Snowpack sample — Buffalo Mountain, Silverthorne, Colorado, USA (1/25/25, 10:11 AM MST)
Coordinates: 39.6222, -106.1139
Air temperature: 22 °F
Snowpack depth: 110 cm
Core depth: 30 cm
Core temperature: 42.8 °F
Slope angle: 12°, slope face: 102°
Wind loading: high
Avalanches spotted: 0
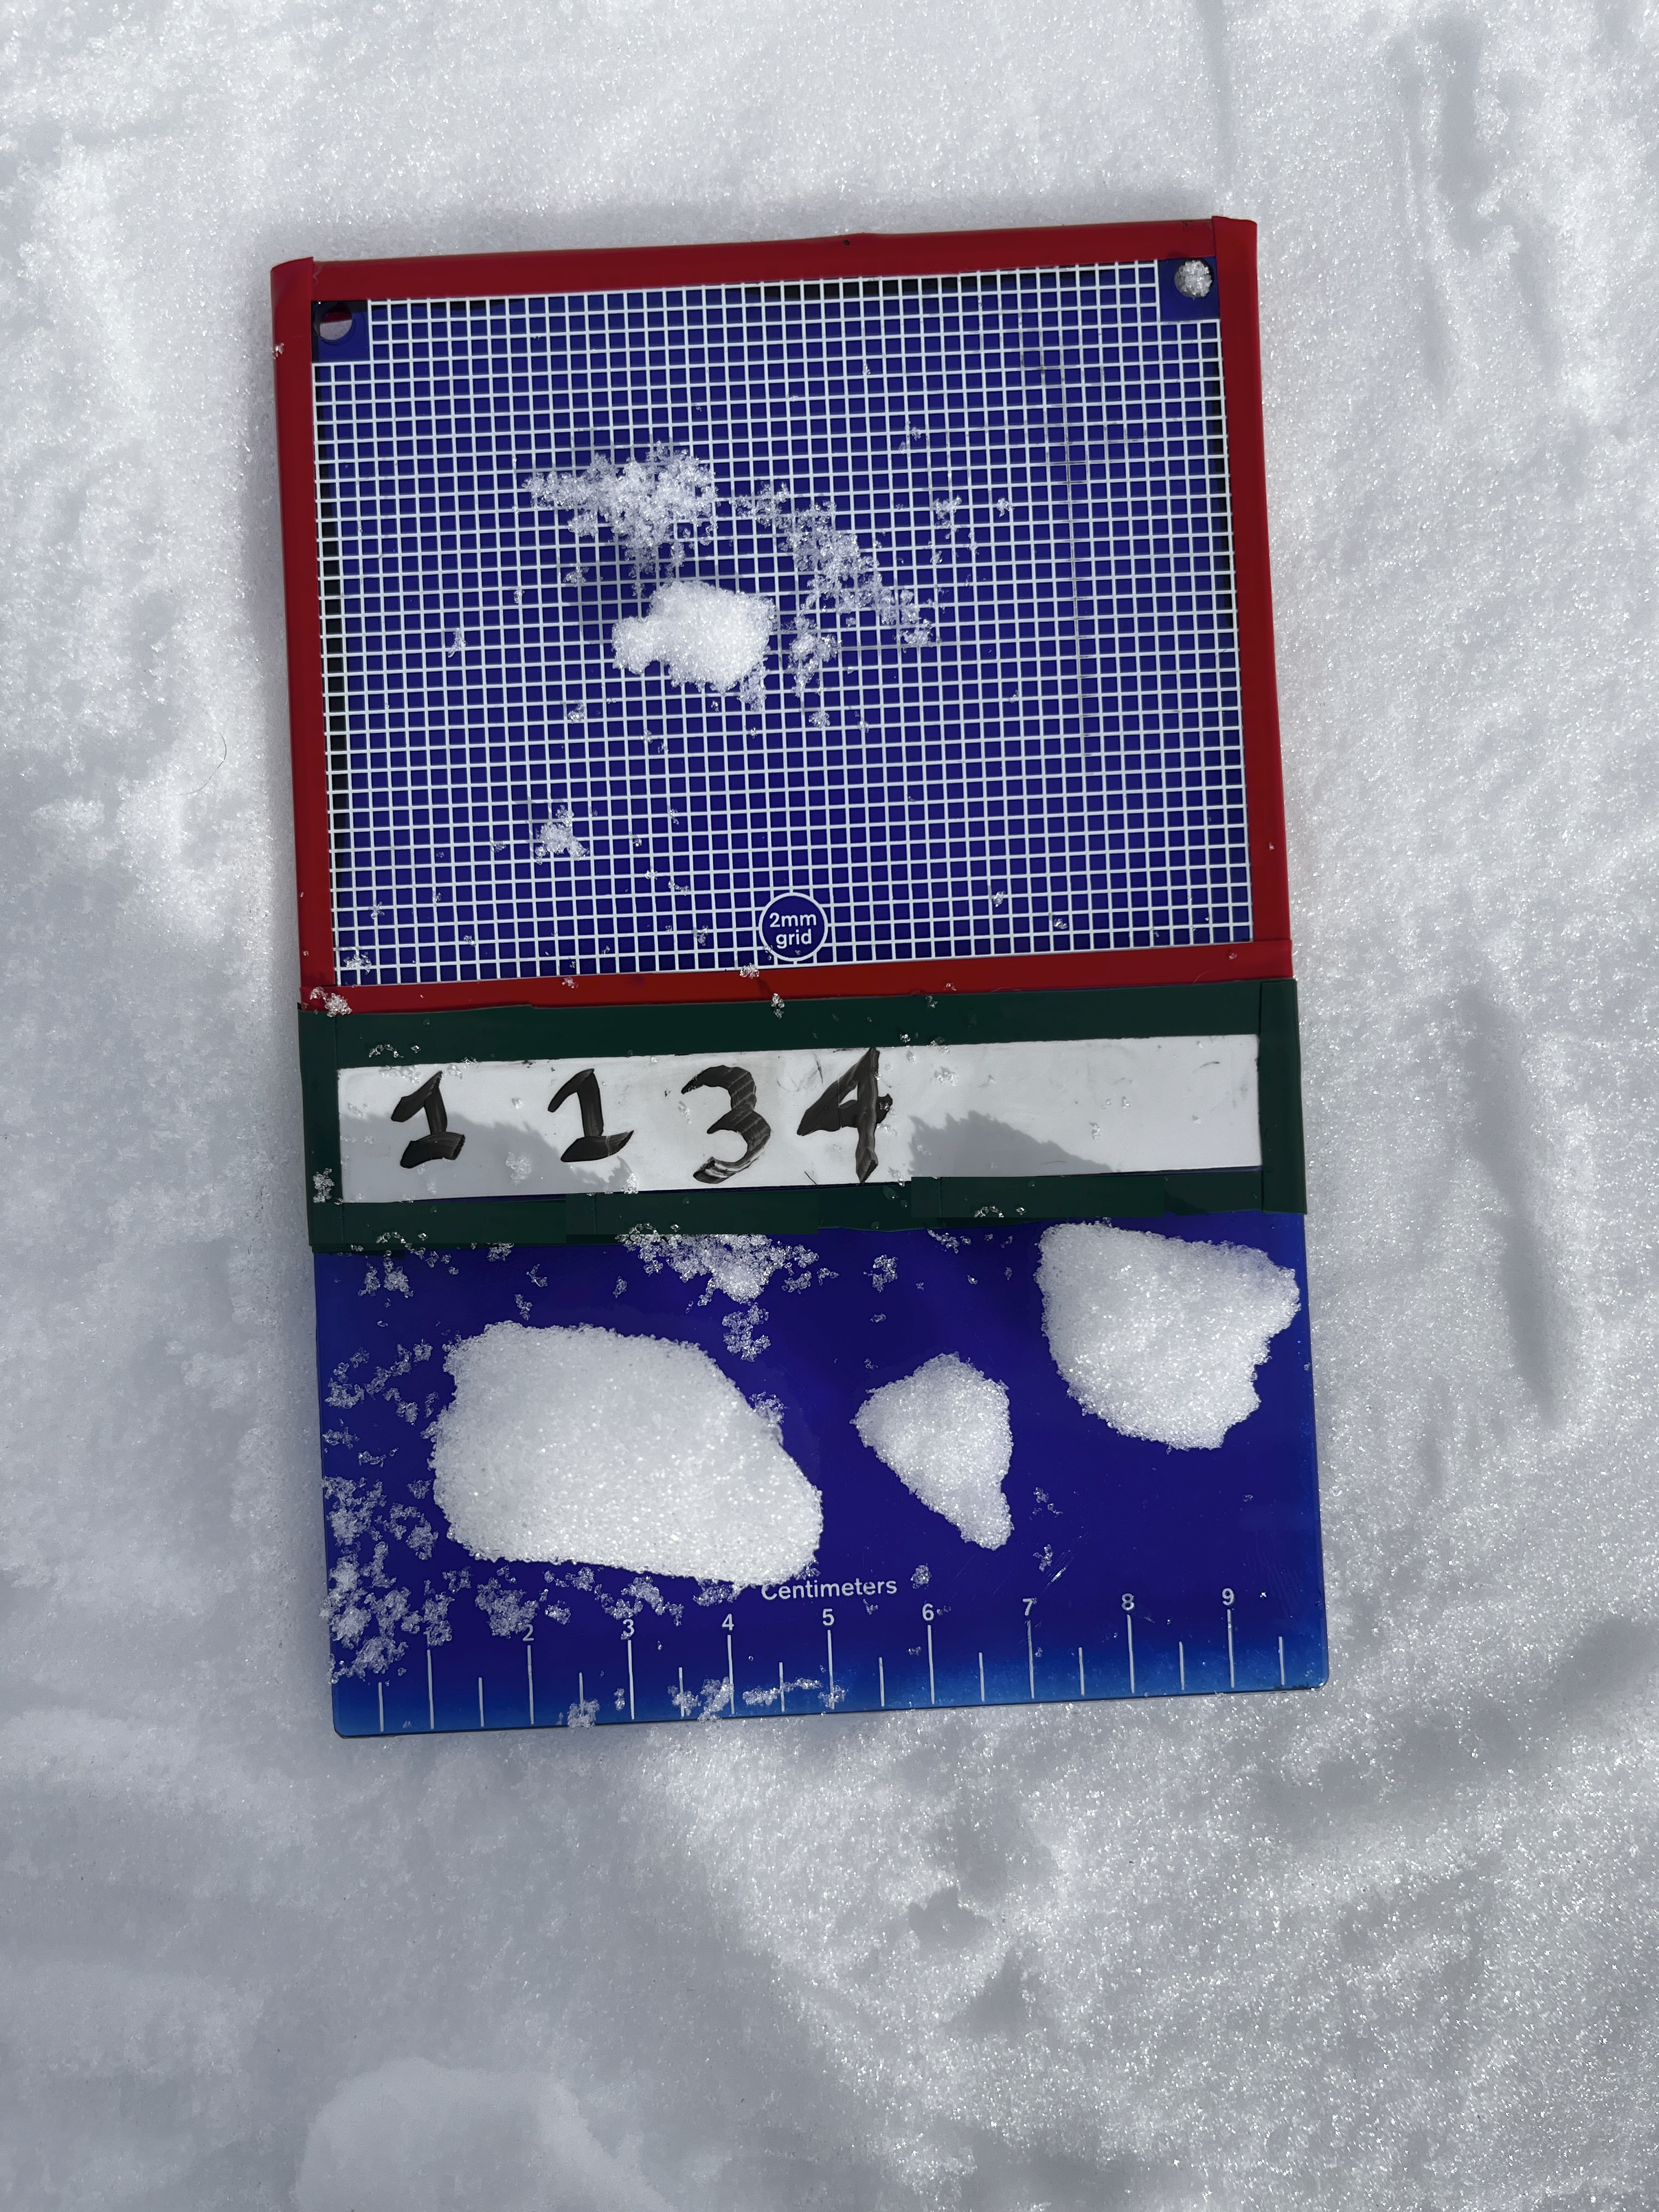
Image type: crystal_card
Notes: No avalanches nearby, collected on the outskirts of a fire break 15 meters from the treeline, on way to Buffalo and Red Mountain